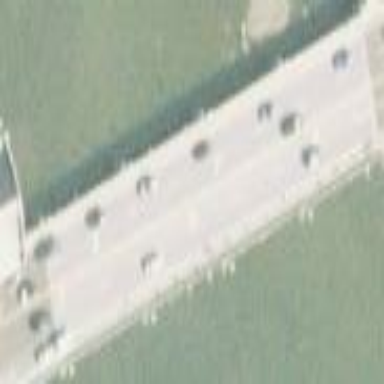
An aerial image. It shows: Man-made bridge.